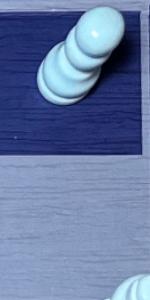
Label: Empty